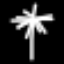
Label: palm tree